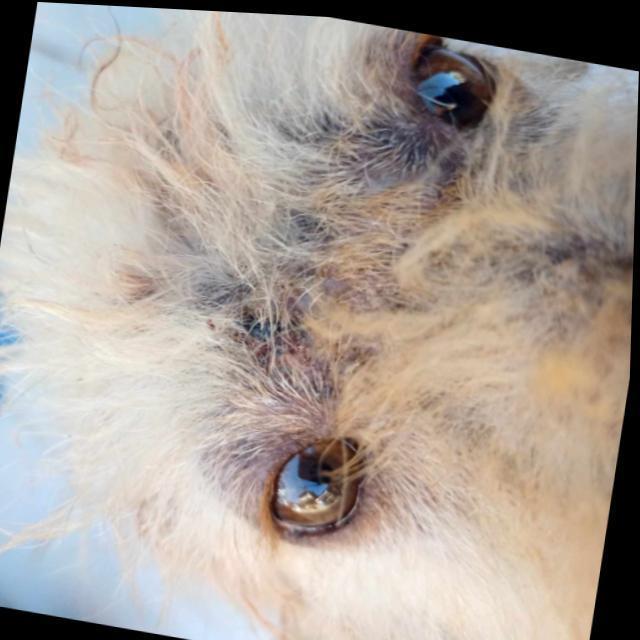
Canine demodicosis (Demodex mange) — caused by Demodex canis mites. Presents with alopecia, follicular papules, pustules, and comedones. Often localized on face and forelimbs.